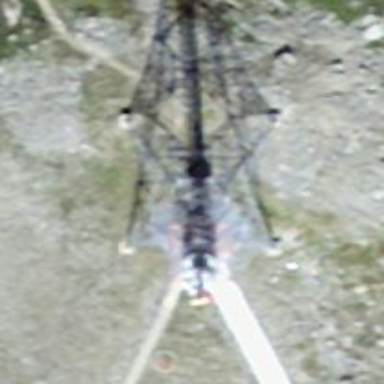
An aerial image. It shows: Communication tower.